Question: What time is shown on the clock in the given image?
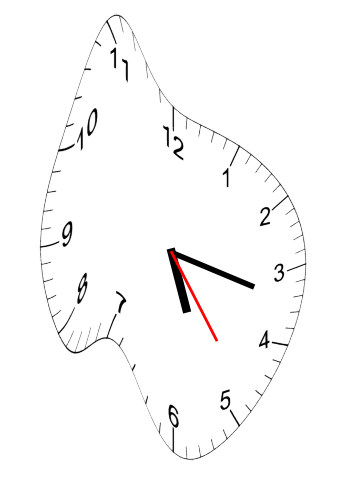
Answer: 05:17:24